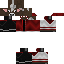
A male human skin with dark skin, wearing brown long hair dressed in a red hoodie and black pants, featuring a closed mouth.